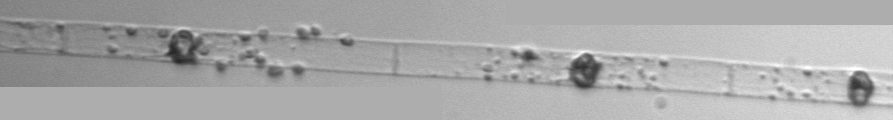
Label: Dactyliosolen_blavyanus